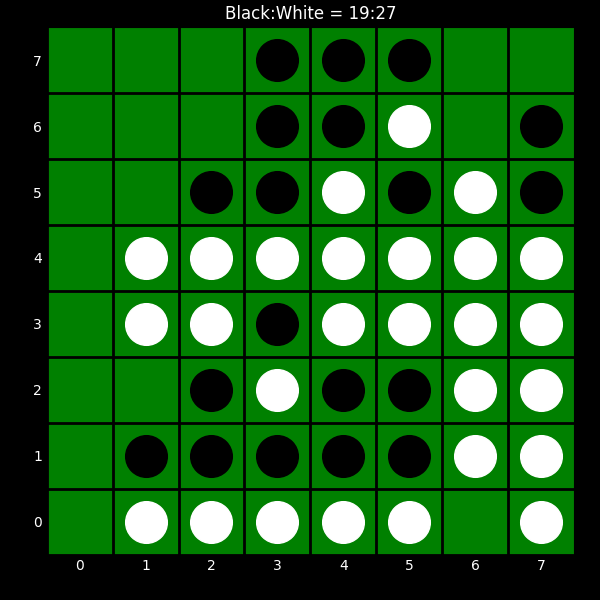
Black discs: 19
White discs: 27